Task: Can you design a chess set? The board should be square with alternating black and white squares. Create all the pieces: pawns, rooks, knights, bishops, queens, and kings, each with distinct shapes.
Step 4123:
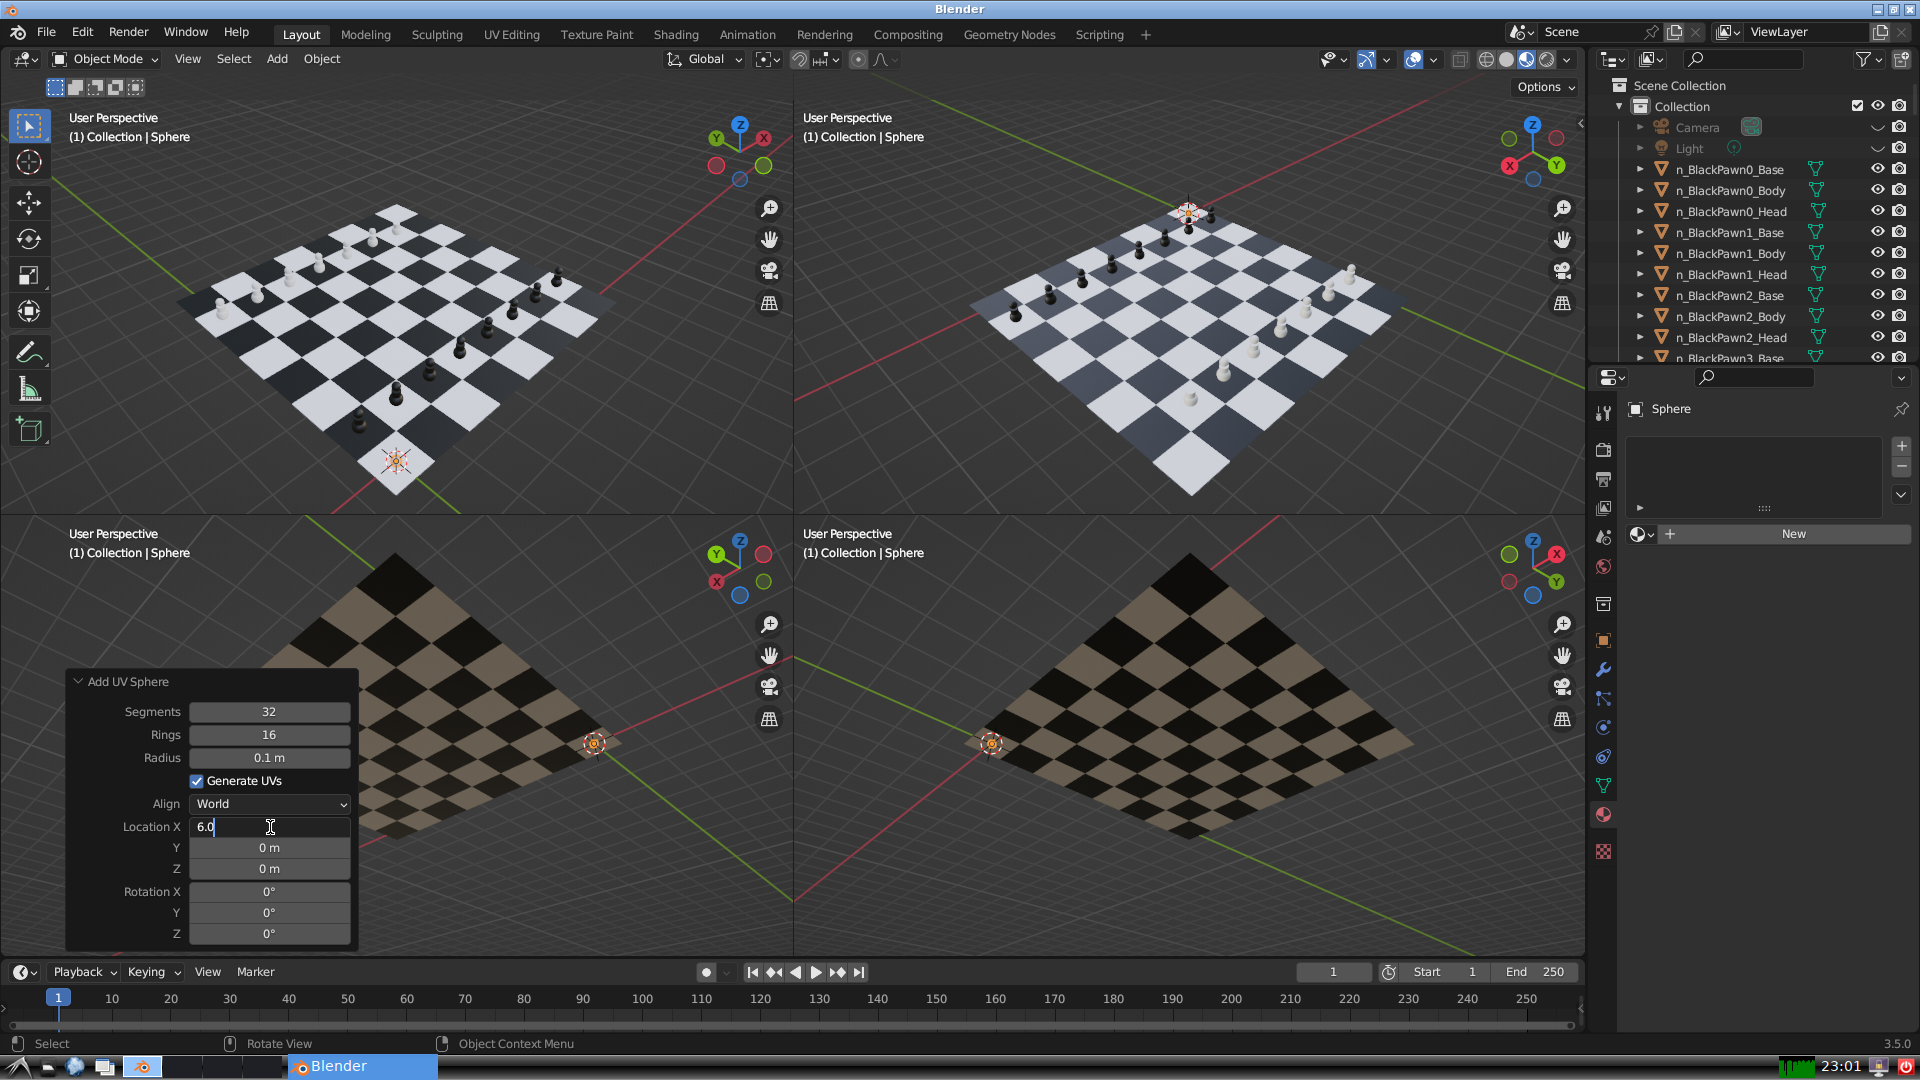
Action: {"key_press": ['Return']}